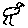
Label: bird